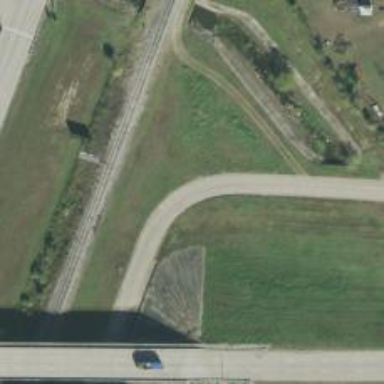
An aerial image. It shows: Frontage road that is classified as secondary link.